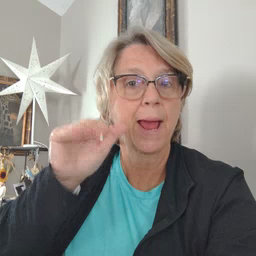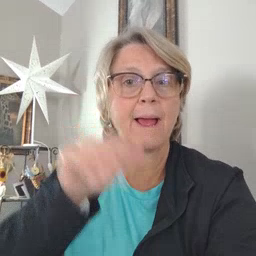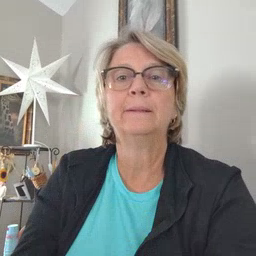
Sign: bye